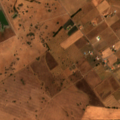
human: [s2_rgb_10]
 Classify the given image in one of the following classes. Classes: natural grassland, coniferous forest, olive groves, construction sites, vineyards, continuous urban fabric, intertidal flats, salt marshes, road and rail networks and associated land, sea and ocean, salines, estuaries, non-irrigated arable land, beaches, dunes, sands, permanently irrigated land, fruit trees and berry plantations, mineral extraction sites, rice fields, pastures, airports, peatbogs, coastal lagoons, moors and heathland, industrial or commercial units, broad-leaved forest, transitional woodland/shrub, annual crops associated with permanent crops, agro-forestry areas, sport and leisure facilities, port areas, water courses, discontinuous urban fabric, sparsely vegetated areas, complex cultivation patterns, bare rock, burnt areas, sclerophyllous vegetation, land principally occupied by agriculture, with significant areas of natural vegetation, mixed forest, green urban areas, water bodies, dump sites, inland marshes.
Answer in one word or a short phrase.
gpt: non-irrigated arable land, vineyards, annual crops associated with permanent crops, agro-forestry areas